Question: How to create usa today like News picture scroller?

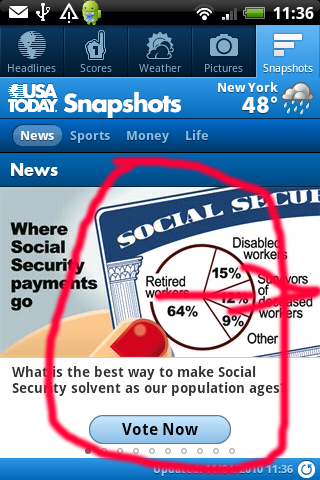
Answer: If the entire page scrolls, and not just the image, then if you put any longer than normal image in this will happen by default. I'm assuming since you nearly circled the entire thing the whole page scrolls, not just the image.